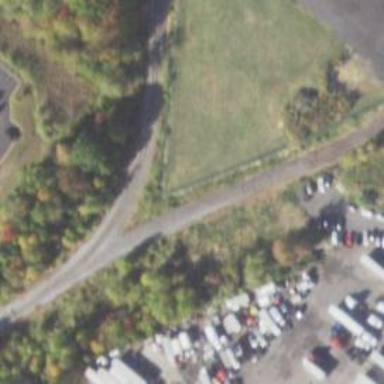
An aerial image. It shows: Railway spur service.